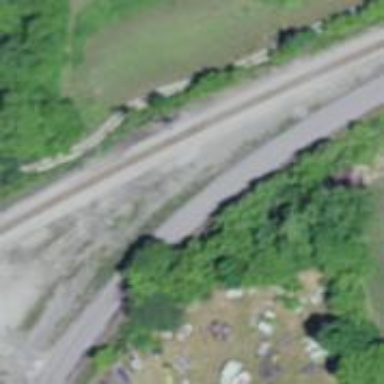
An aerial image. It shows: Railway spur service.